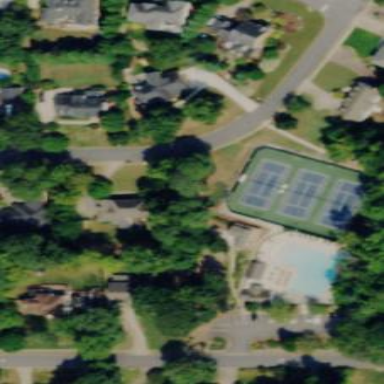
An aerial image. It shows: Tennis court in leisure pitch.